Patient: sex F, age 60
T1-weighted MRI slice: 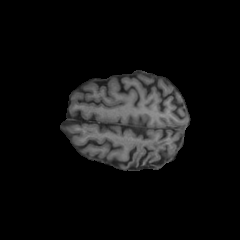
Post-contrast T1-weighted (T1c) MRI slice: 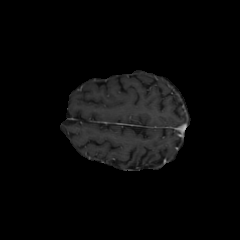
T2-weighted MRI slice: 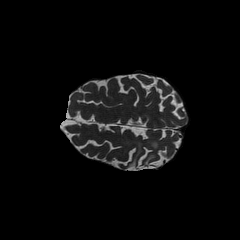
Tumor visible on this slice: yes
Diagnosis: Glioblastoma, IDH-wildtype
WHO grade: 4